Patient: sex F, age 83
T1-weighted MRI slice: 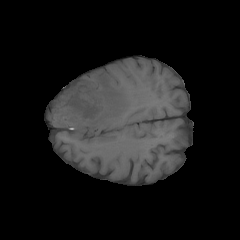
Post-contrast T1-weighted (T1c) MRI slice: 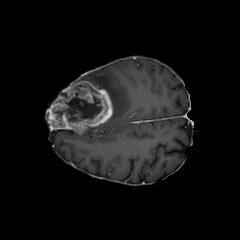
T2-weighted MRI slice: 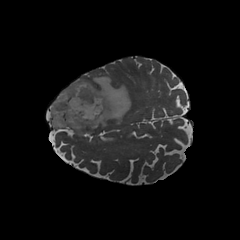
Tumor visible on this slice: yes
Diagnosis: Glioblastoma, IDH-wildtype
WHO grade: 4